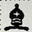
Piece: bB